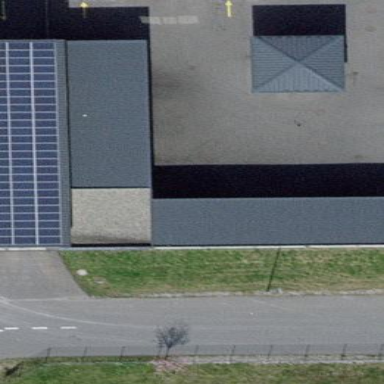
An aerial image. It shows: Building serving as car wash facility.